Interaction volume radius: 5 \u00c5
Interaction volume height: 10 \u00c5
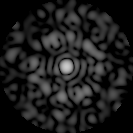
Disorder parameter: 0.8154